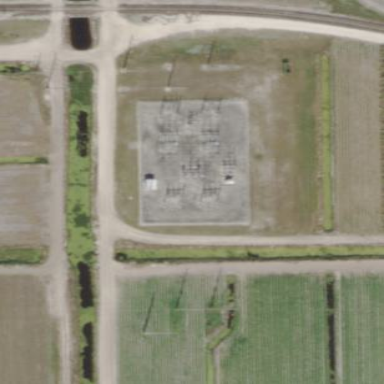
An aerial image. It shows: Outdoor transmission substation.